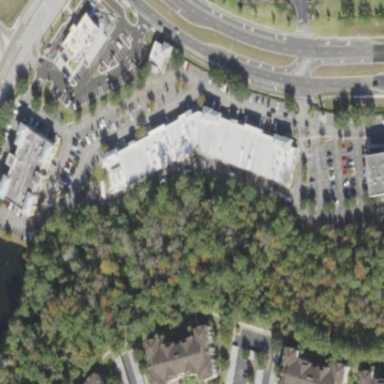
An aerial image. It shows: Retail area.